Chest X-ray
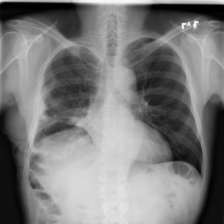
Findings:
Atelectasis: negative
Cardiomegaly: negative
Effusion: positive
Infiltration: negative
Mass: negative
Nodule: negative
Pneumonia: negative
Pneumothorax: negative
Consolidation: negative
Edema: negative
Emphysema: positive
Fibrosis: negative
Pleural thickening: positive
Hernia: negative